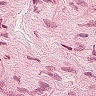
Metastatic tissue present: no